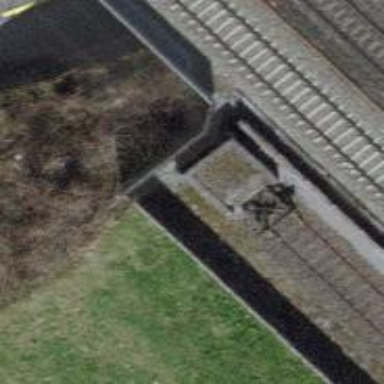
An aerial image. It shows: Railway buffer stop.